Question: I am developing a mobile website and I want a fixed navigation bar that looks like so...
Unfortunately I haven't been able to achieve this with fixed positioning, such as in the code below. What ends up happening is everything collapses on top of each other to the left of the screen. I tried to see if clearing the float property after each image would help but it was to no avail. What will get this working? And yes I know styling in the html page isn't good practice, I will be creating stylesheets when I have finished debugging.
'''
echo "<div style='text-align:center;background-color:#FFFFFF;position:fixed;'>".
"<img style='float:left;' id='showLeft' src='slideBtn.png' />".
"<img src='assets/ladle_bnr_mini.png' />".
"<img style='float:right;' src='homeBtn.png' />".
"</div>";
'''
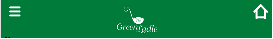
Answer: Try setting 'width=100%' on your container 'div'
<URL>